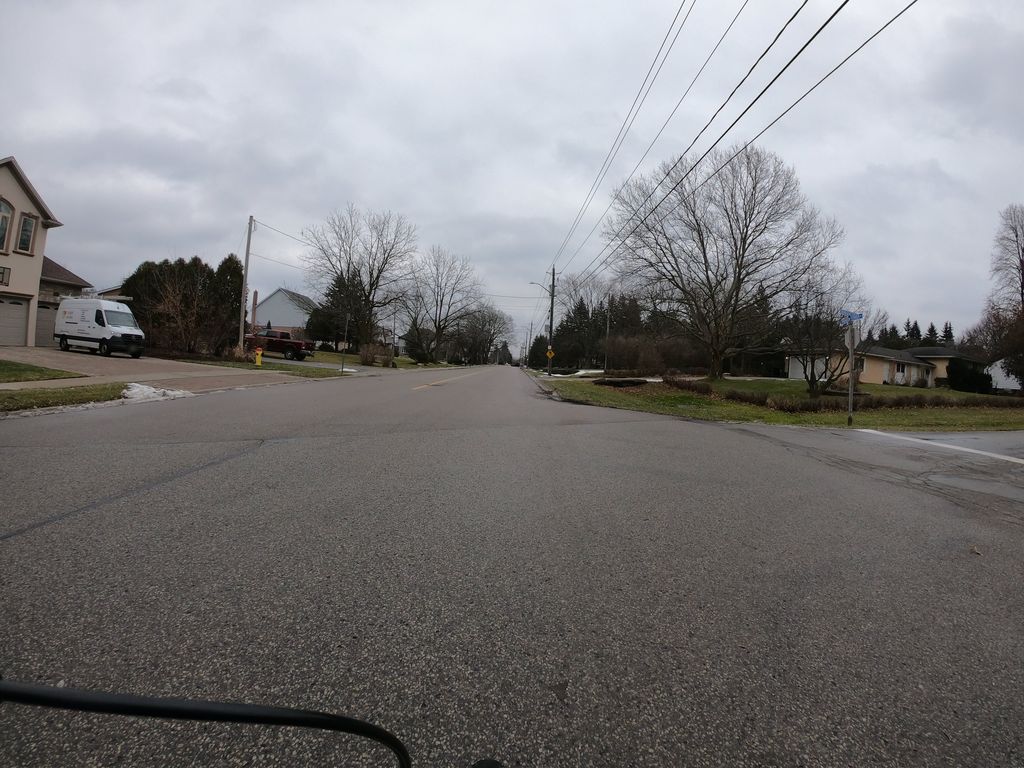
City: kitchener-waterloo